Question: Anybody knows of any framework/custom class that creates 'Dialog' like the one in Facebook app?
e.g.: I click a button and an overlay with arrow pointing to the button will apear.

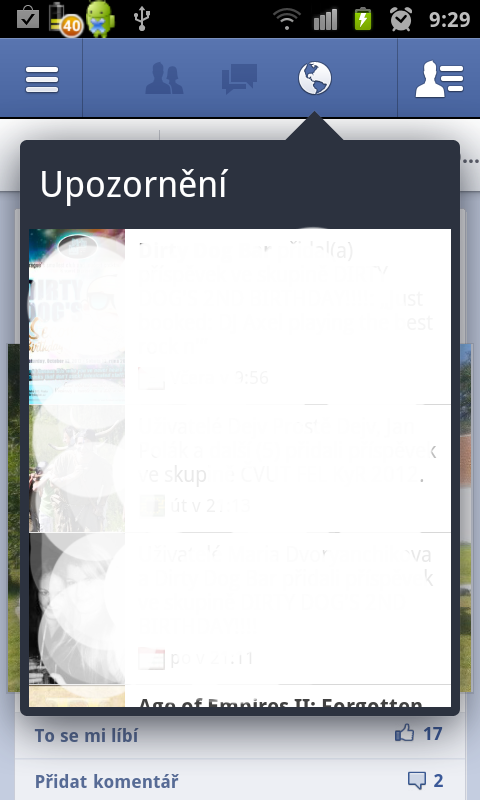
Answer: See if these links helps.. you have to make some UI adjustments ;)
<URL>
http://www.chupamobile.com/products/details/502/Quick+Actions/
Good Luck :)